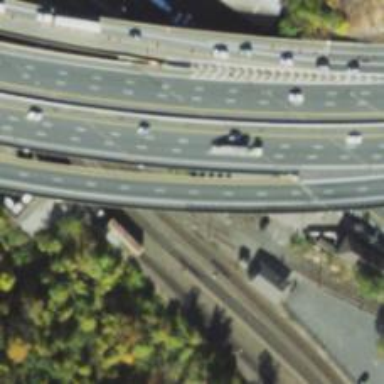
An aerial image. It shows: Asphalt surface bridge on motorway link.